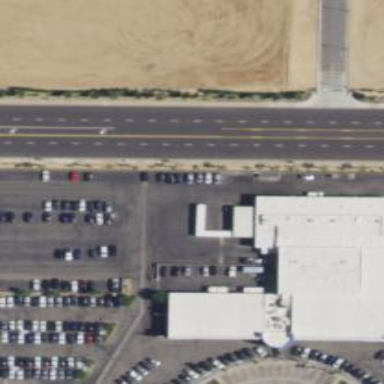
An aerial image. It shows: Commercial building housing car shop.